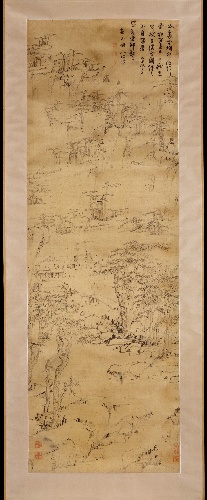
Title: 清  梅清  雲谷曳杖圖  軸|Strolling in a Misty Valley
Artist: Mei Qing
Artist bio: Chinese, 1623–1697
Date: 1649
Object type: Hanging scroll
Classification: Paintings
Medium: Hanging scroll; ink on satin
Culture: China
Period: Qing dynasty (1644–1911)
Dimensions: Image: 61 3/8 × 20 1/2 in. (155.9 × 52.1 cm)
Overall with mounting: 8 ft. 4 in. × 26 3/4 in. (254 × 67.9 cm)
Overall with knobs: 8 ft. 4 in. × 30 1/4 in. (254 × 76.8 cm)
Department: Asian Art
Credit line: Purchase, Soong Family Gift, in memory of Dr. T.V. Soong, 1994
Accession year: 1994
Repository: Metropolitan Museum of Art, New York, NY
Tags: Landscapes